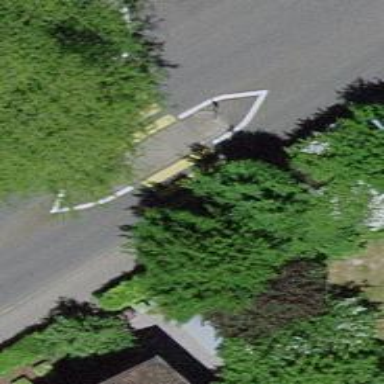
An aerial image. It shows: Marked road crossing with pedestrian island.